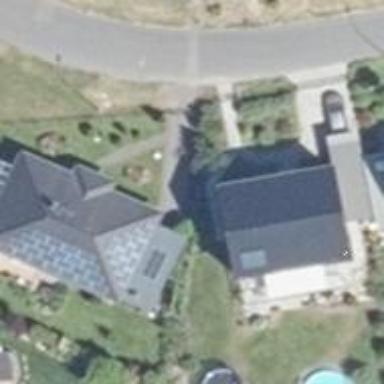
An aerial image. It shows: Apartment building with hipped roof.